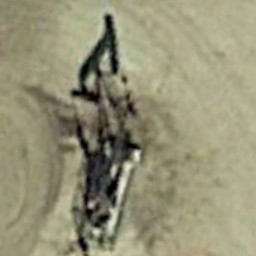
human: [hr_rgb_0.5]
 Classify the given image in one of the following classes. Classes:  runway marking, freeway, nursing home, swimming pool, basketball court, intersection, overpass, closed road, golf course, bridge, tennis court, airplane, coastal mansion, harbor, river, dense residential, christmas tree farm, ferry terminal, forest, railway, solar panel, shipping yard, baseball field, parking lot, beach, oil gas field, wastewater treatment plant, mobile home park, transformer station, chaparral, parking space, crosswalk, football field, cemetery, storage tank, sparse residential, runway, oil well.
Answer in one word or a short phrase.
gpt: oil well